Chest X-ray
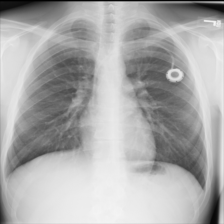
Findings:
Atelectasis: negative
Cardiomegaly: negative
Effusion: negative
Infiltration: negative
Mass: negative
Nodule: negative
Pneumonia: negative
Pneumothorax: negative
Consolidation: negative
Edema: negative
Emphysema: negative
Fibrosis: negative
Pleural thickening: negative
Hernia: negative